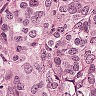
Metastatic tissue present: yes